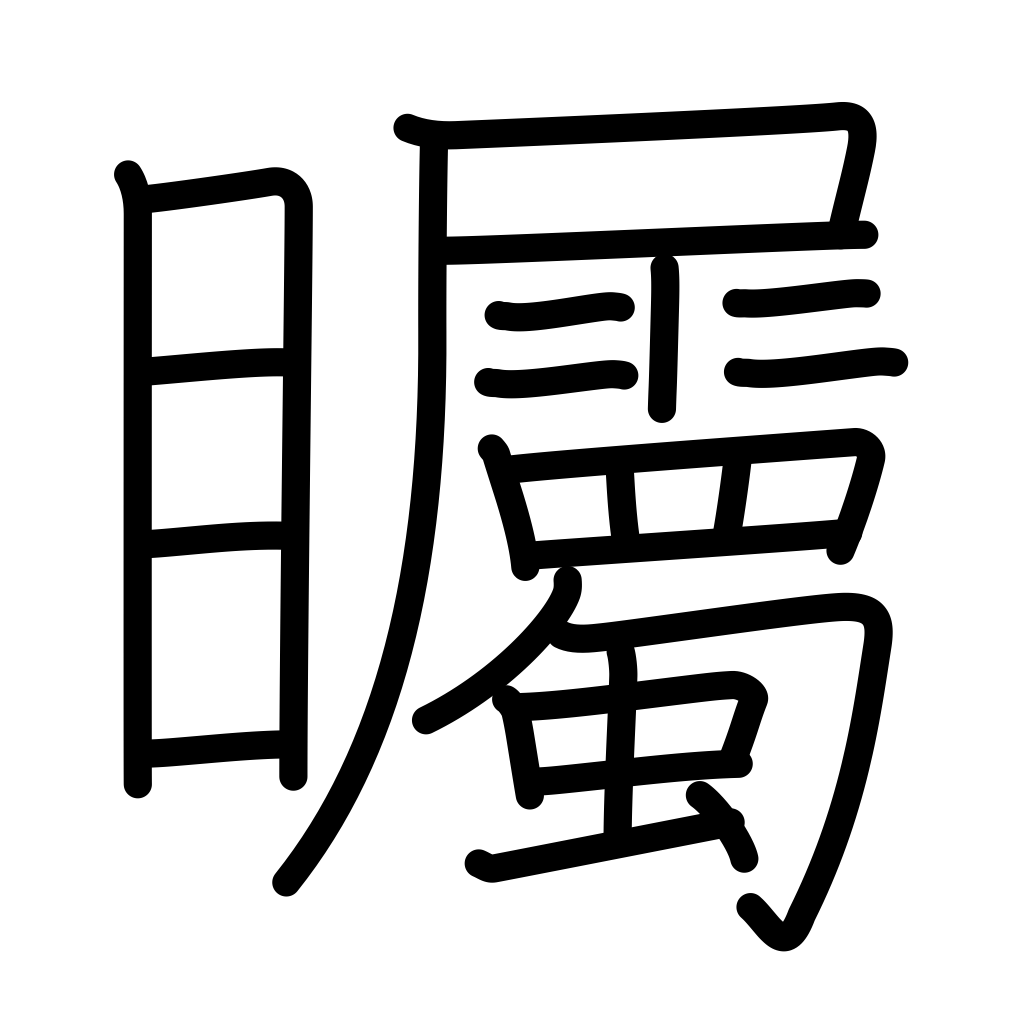
Meaning: look intently